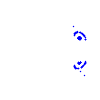
Particle: kaon